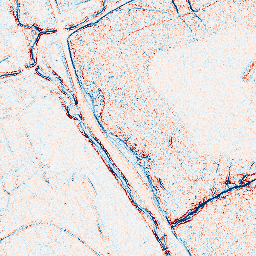
Category: edge_preserving
Decomposition family: anisotropic_diffusion
Decomposition parameters: iterations: 5
kappa: 30
gamma: 0.05
Upsampling method: bicubic_16x
Upsampling parameters: scale: 16
Upsampling scale: 16